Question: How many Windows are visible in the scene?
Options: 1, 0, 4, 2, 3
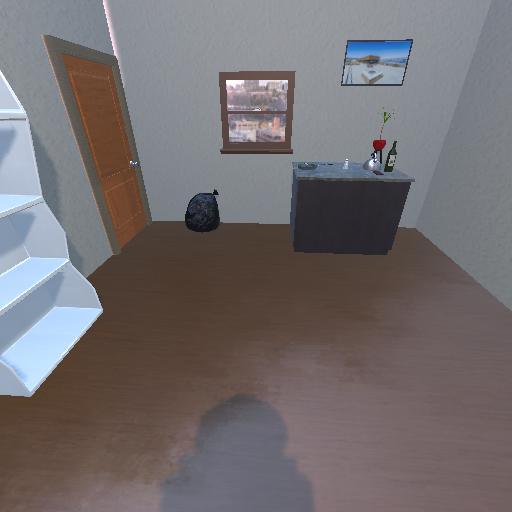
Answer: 1